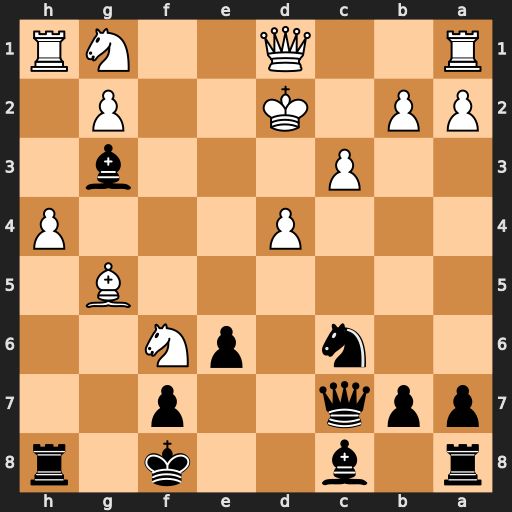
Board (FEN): r1b2k1r/ppq2p2/2n1pN2/6B1/3P3P/2P3b1/PP1K2P1/R2Q2NR
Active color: b
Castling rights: -
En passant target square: -
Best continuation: Bf4+ Bxf4 Qxf4+